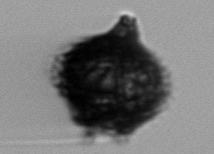
Label: Gonyaulax